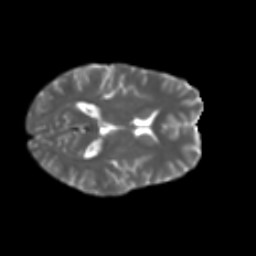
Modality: T2w
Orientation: axial
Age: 43
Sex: female
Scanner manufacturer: ge
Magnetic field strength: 3 T
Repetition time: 7.8 s
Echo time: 0.0608 s